Question: Hej guys, when I try to install mcrypt as suggested I get a weird failure message, please have a look on the Image below.
.
Translation of the last line: Package cannot be found.
Has anyone an Idea? Thanks in advance!
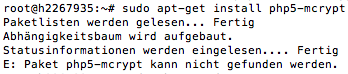
Answer: I got it working by using. The hint using the universe repository failed.
'''
sudo apt-get update && sudo apt-get install python-software-properties
sudo apt-get update
sudo apt-get install php5-mcrypt
'''